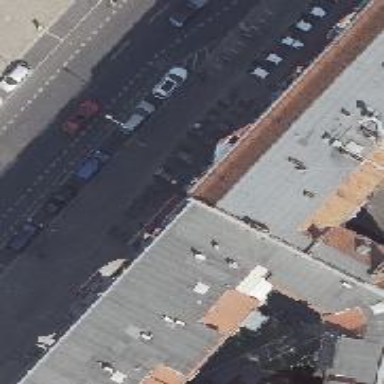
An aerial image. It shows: Café.